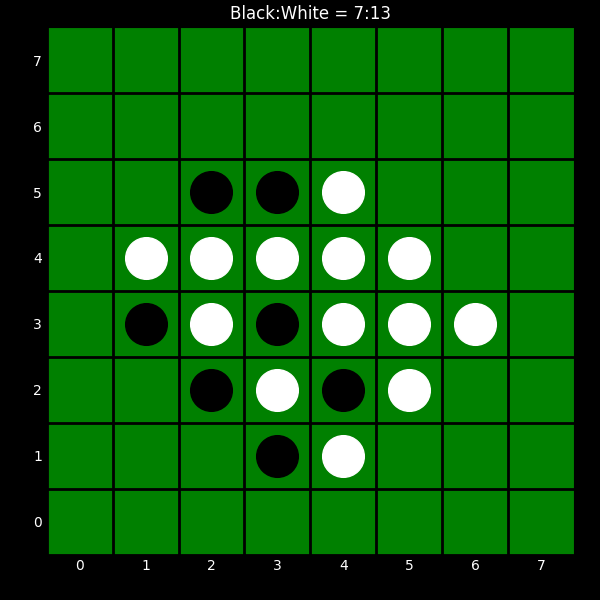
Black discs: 7
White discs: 13